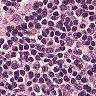
Metastatic tissue present: no